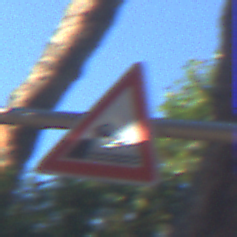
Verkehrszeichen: Ufer
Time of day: MorningAfternoon
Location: Outdoor (Suburban)
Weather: Clear
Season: NotSpecified
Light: Natural